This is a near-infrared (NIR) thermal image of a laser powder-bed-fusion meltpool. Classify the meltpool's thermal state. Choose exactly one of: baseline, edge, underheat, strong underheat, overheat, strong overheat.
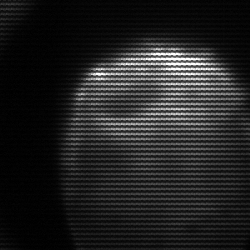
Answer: edge